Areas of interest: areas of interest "Golf Course"
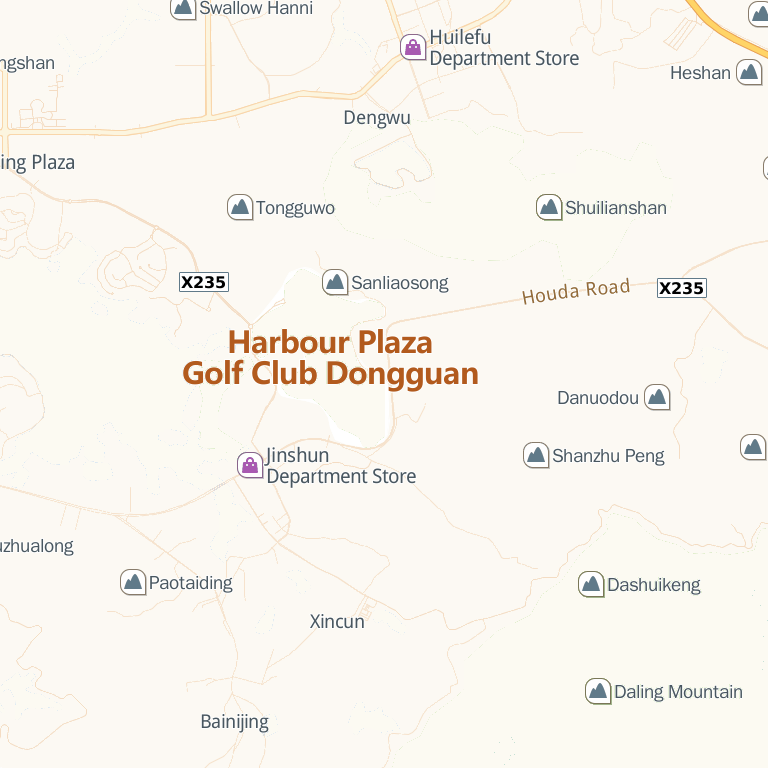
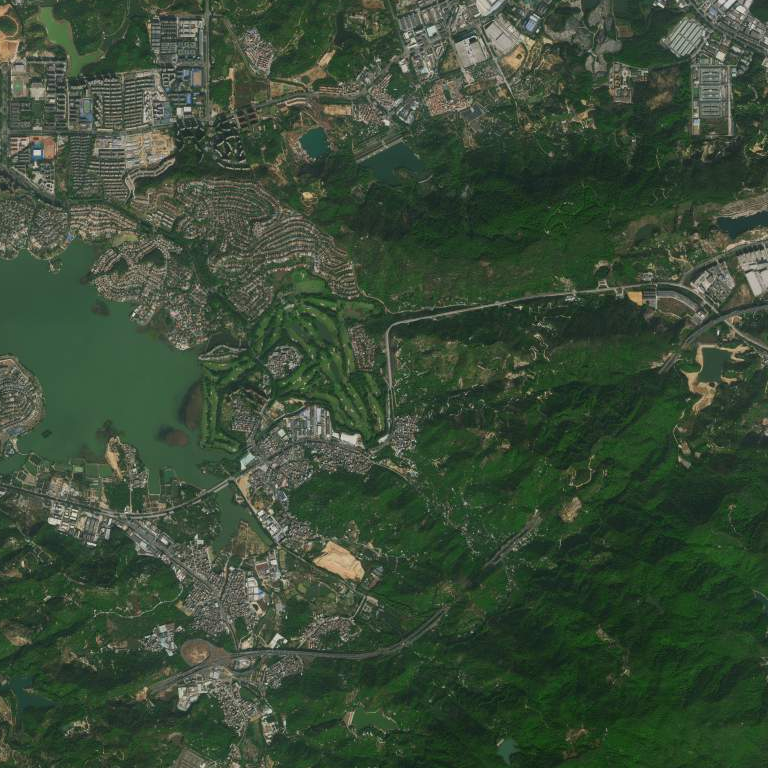